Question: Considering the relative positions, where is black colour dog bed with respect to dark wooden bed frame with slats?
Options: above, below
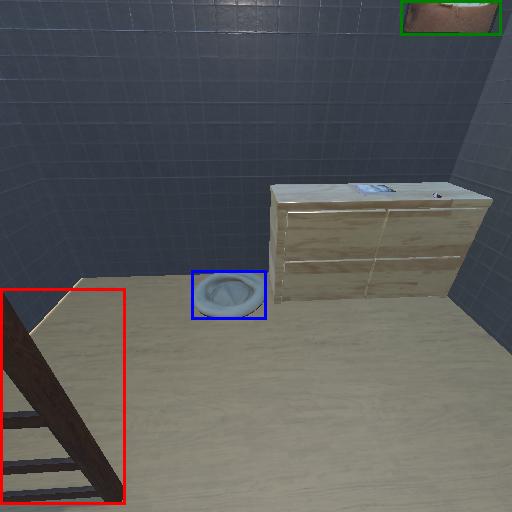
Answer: above